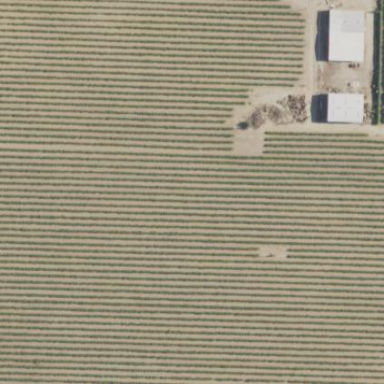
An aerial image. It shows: Vineyard.